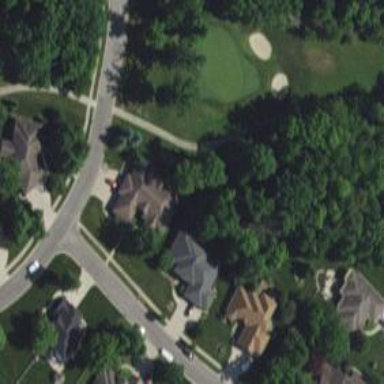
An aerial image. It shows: Pathway for golfing.